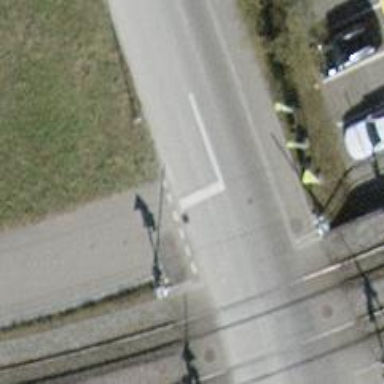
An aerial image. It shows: Road with traffic signals.